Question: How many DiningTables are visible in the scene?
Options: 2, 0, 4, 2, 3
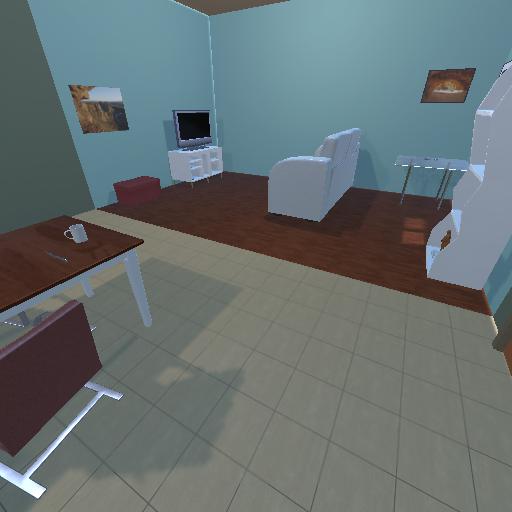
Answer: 2